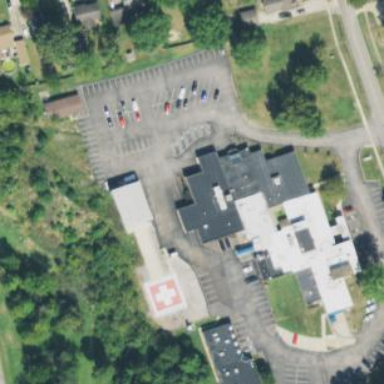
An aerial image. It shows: Hospital providing healthcare services.